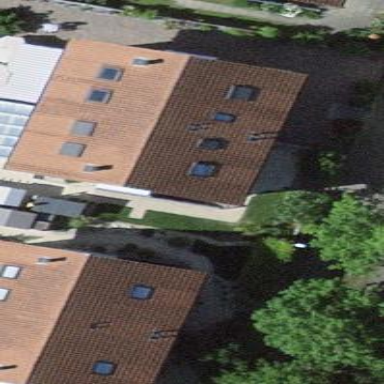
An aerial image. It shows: Terrace-style building with gabled roof.